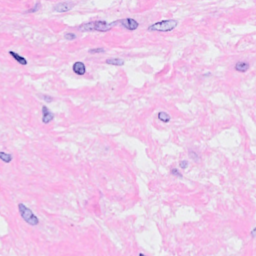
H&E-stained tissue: Breast